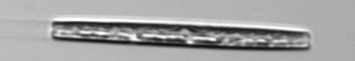
Label: pennate_Thalassionema